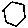
Label: hexagon